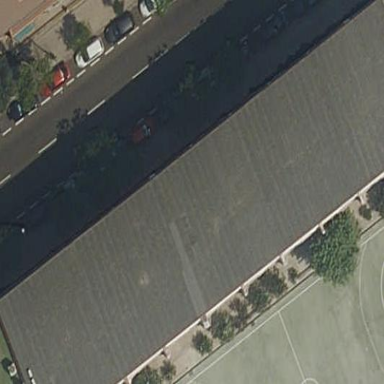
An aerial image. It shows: Part of building.